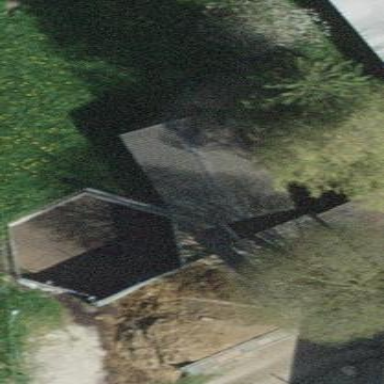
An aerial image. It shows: Farm auxiliary building.